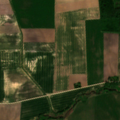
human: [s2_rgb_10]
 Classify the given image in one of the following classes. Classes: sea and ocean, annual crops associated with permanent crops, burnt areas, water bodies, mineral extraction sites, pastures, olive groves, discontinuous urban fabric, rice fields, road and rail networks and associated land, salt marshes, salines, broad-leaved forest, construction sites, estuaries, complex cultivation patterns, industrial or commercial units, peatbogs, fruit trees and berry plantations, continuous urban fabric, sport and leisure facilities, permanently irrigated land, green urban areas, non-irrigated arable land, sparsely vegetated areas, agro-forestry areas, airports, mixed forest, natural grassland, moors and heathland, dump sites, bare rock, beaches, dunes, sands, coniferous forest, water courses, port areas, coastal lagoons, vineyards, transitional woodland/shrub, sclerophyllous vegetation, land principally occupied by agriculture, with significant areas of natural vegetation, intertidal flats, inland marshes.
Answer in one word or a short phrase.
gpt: non-irrigated arable land, land principally occupied by agriculture, with significant areas of natural vegetation, broad-leaved forest